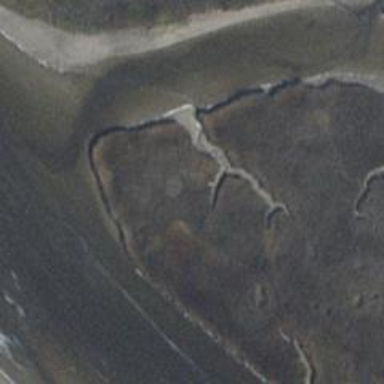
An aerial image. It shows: The image shows tidal environment.